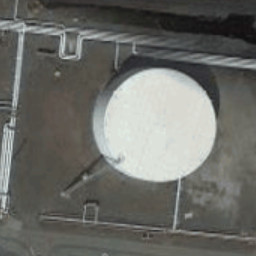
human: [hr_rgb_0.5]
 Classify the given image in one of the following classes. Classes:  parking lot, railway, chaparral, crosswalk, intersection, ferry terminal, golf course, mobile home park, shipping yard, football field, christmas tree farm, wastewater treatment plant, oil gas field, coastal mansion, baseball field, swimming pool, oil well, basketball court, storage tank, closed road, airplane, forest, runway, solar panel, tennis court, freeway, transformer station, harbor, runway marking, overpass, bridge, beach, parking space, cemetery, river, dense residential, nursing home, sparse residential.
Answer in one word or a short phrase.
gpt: storage tank